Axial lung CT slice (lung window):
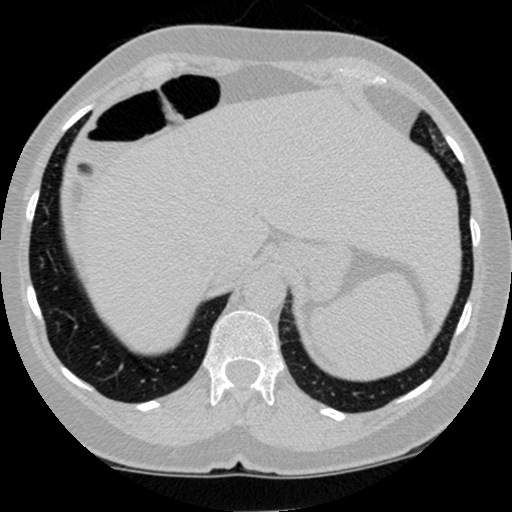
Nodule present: no